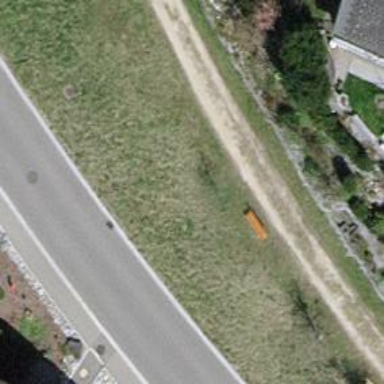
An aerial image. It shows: Bench.